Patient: sex M, age 94
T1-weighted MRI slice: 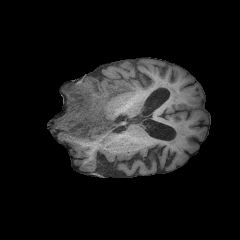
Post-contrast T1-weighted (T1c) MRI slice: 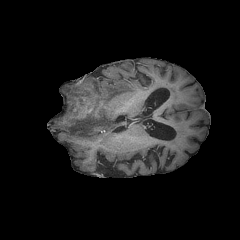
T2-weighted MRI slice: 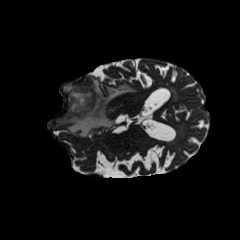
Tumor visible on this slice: yes
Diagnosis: Glioblastoma, IDH-wildtype
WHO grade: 4